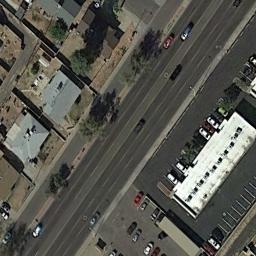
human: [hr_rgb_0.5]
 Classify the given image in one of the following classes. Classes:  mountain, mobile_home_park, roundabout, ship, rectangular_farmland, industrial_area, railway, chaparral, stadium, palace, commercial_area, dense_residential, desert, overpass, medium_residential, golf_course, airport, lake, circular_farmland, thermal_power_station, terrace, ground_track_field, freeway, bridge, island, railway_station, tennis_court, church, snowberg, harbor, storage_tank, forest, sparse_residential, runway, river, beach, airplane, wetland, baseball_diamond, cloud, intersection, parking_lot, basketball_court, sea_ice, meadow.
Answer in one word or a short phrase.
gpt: freeway